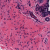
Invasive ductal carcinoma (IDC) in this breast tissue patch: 0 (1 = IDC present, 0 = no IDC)